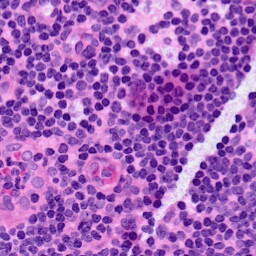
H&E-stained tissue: LymphNode